Question: I created an app with Google Maps API. After few hours of trying to resolve errors, I successfuly runned it(without crashes). But now I get a error.

That alert means "App won't run unless you update Google Play services".
I heard about that error with emulator, but I'm using real device(LG P350 on Gingerbread).
I have got device with android 2.3 so I use SupportLibrary.
My activity file
'''
<?xml version="1.0" encoding="utf-8"?>
<RelativeLayout xmlns:android="http://schemas.android.com/apk/res/android"
xmlns:tools="http://schemas.android.com/tools"
android:layout_width="match_parent"
android:layout_height="match_parent"
android:paddingBottom="@dimen/activity_vertical_margin"
android:paddingLeft="@dimen/activity_horizontal_margin"
android:paddingRight="@dimen/activity_horizontal_margin"
android:paddingTop="@dimen/activity_vertical_margin"
tools:context=".Map" >
<fragment
android:id="@+id/map"
android:name="com.google.android.gms.maps.SupportMapFragment"
android:layout_width="match_parent"
android:layout_height="match_parent"
/>
</RelativeLayout>
'''
And AndroidManifest
'''
<?xml version="1.0" encoding="utf-8"?>
<manifest xmlns:android="http://schemas.android.com/apk/res/android"
package="io.secrop.where360"
android:versionCode="1"
android:versionName="1.0" >
<uses-sdk
android:minSdkVersion="8"
android:targetSdkVersion="18" />
<permission
android:name="io.secorp.where360.permission.MAPS_RECEIVE"
android:protectionLevel="signature"/>
<uses-permission android:name="io.secorp.where360.permission.MAPS_RECEIVE"/>
<uses-permission android:name="android.permission.INTERNET"/>
<uses-permission android:name="android.permission.ACCESS_NETWORK_STATE"/>
<uses-permission android:name="android.permission.WRITE_EXTERNAL_STORAGE"/>
<uses-permission android:name="com.google.android.providers.gsf.permission.READ_GSERVICES"/>
<!-- The following two permissions are not required to use
Google Maps Android API v2, but are recommended. -->
<uses-permission android:name="android.permission.ACCESS_COARSE_LOCATION"/>
<uses-permission android:name="android.permission.ACCESS_FINE_LOCATION"/>
<uses-feature
android:glEsVersion="0x00020000"
android:required="true"/>
<application
android:allowBackup="true"
android:icon="@drawable/ic_launcher"
android:label="@string/app_name"
android:theme="@style/AppTheme" >
<meta-data
android:name="com.google.android.maps.v2.API_KEY"
android:value="MY_API_KEY"/>
<meta-data android:name="com.google.android.gms.version" android:value="@integer/google_play_services_version" />
<activity
android:name="io.secrop.where360.Map"
android:label="@string/app_name" >
<intent-filter>
<action android:name="android.intent.action.MAIN" />
<category android:name="android.intent.category.LAUNCHER" />
</intent-filter>
</activity>
</application>
</manifest>
'''
Any ideas?
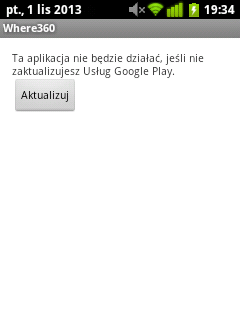
Answer: You have hit a wrong point in time.
Google Play Services have been updated to 4.0.30 very recently and so you seem to be using that version of google-play-services_lib. Assumption based on this line:
'''
<meta-data android:name="com.google.android.gms.version" android:value="@integer/google_play_services_version" />
'''
Not all devices have received an update of GooglePlayServices.APK, which needs to be at least the same version as a client library you are using.
Check version of GPServices.APK in Settings app. For me it is still at 3.2.66 and last time I had to wait few days for the update.
If you are using gradle, you can put lower version dependency. If not, you have to download older version of google-play-services_lib from somewhere.
or get Google Play Services for Froyo from Android SDK. It is the same as previous release (3.2.65).